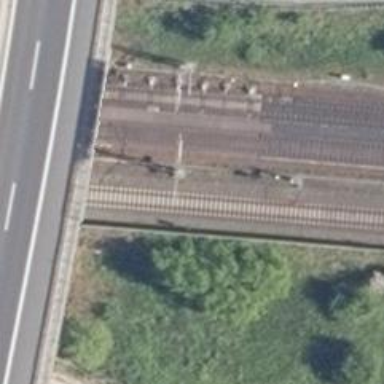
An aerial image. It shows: Milestone along the railway with catenary mast.